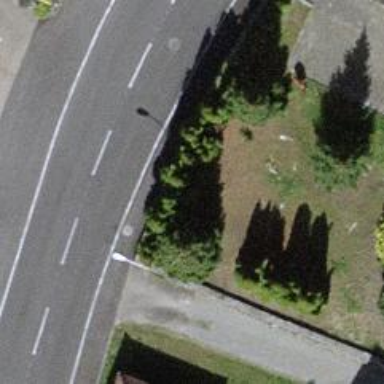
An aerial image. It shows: Sidewalk along the footway.